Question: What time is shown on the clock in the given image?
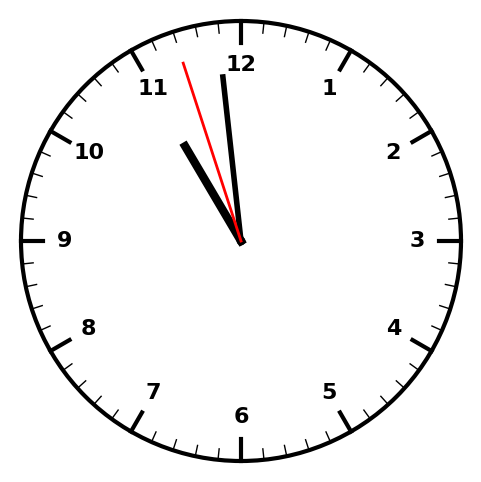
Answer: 10:58:57